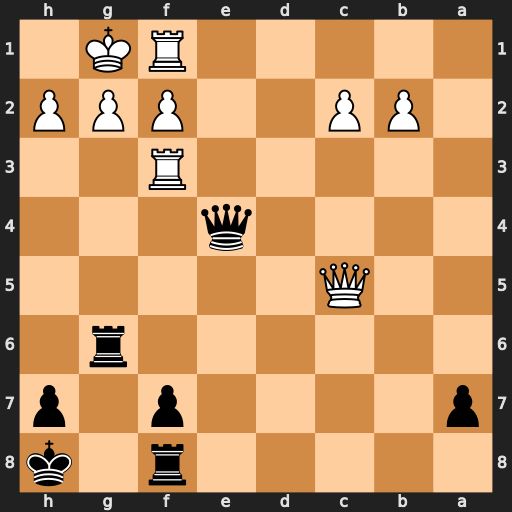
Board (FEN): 5r1k/p4p1p/6r1/2Q5/4q3/5R2/1PP2PPP/5RK1
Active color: b
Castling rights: -
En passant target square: -
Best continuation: Rxg2+ Kh1 Qxf3 Qc3+ Qxc3